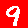
Digit: 9